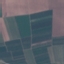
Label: PermanentCrop